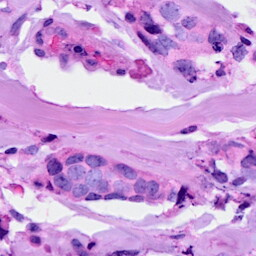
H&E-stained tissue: Breast